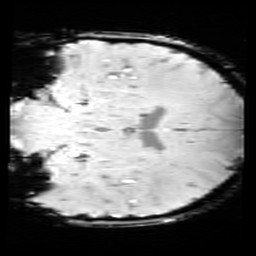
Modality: SWI
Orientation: coronal
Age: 13
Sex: female
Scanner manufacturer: siemens
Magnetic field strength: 3 T
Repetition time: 0.027 s
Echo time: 0.02 s